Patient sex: F
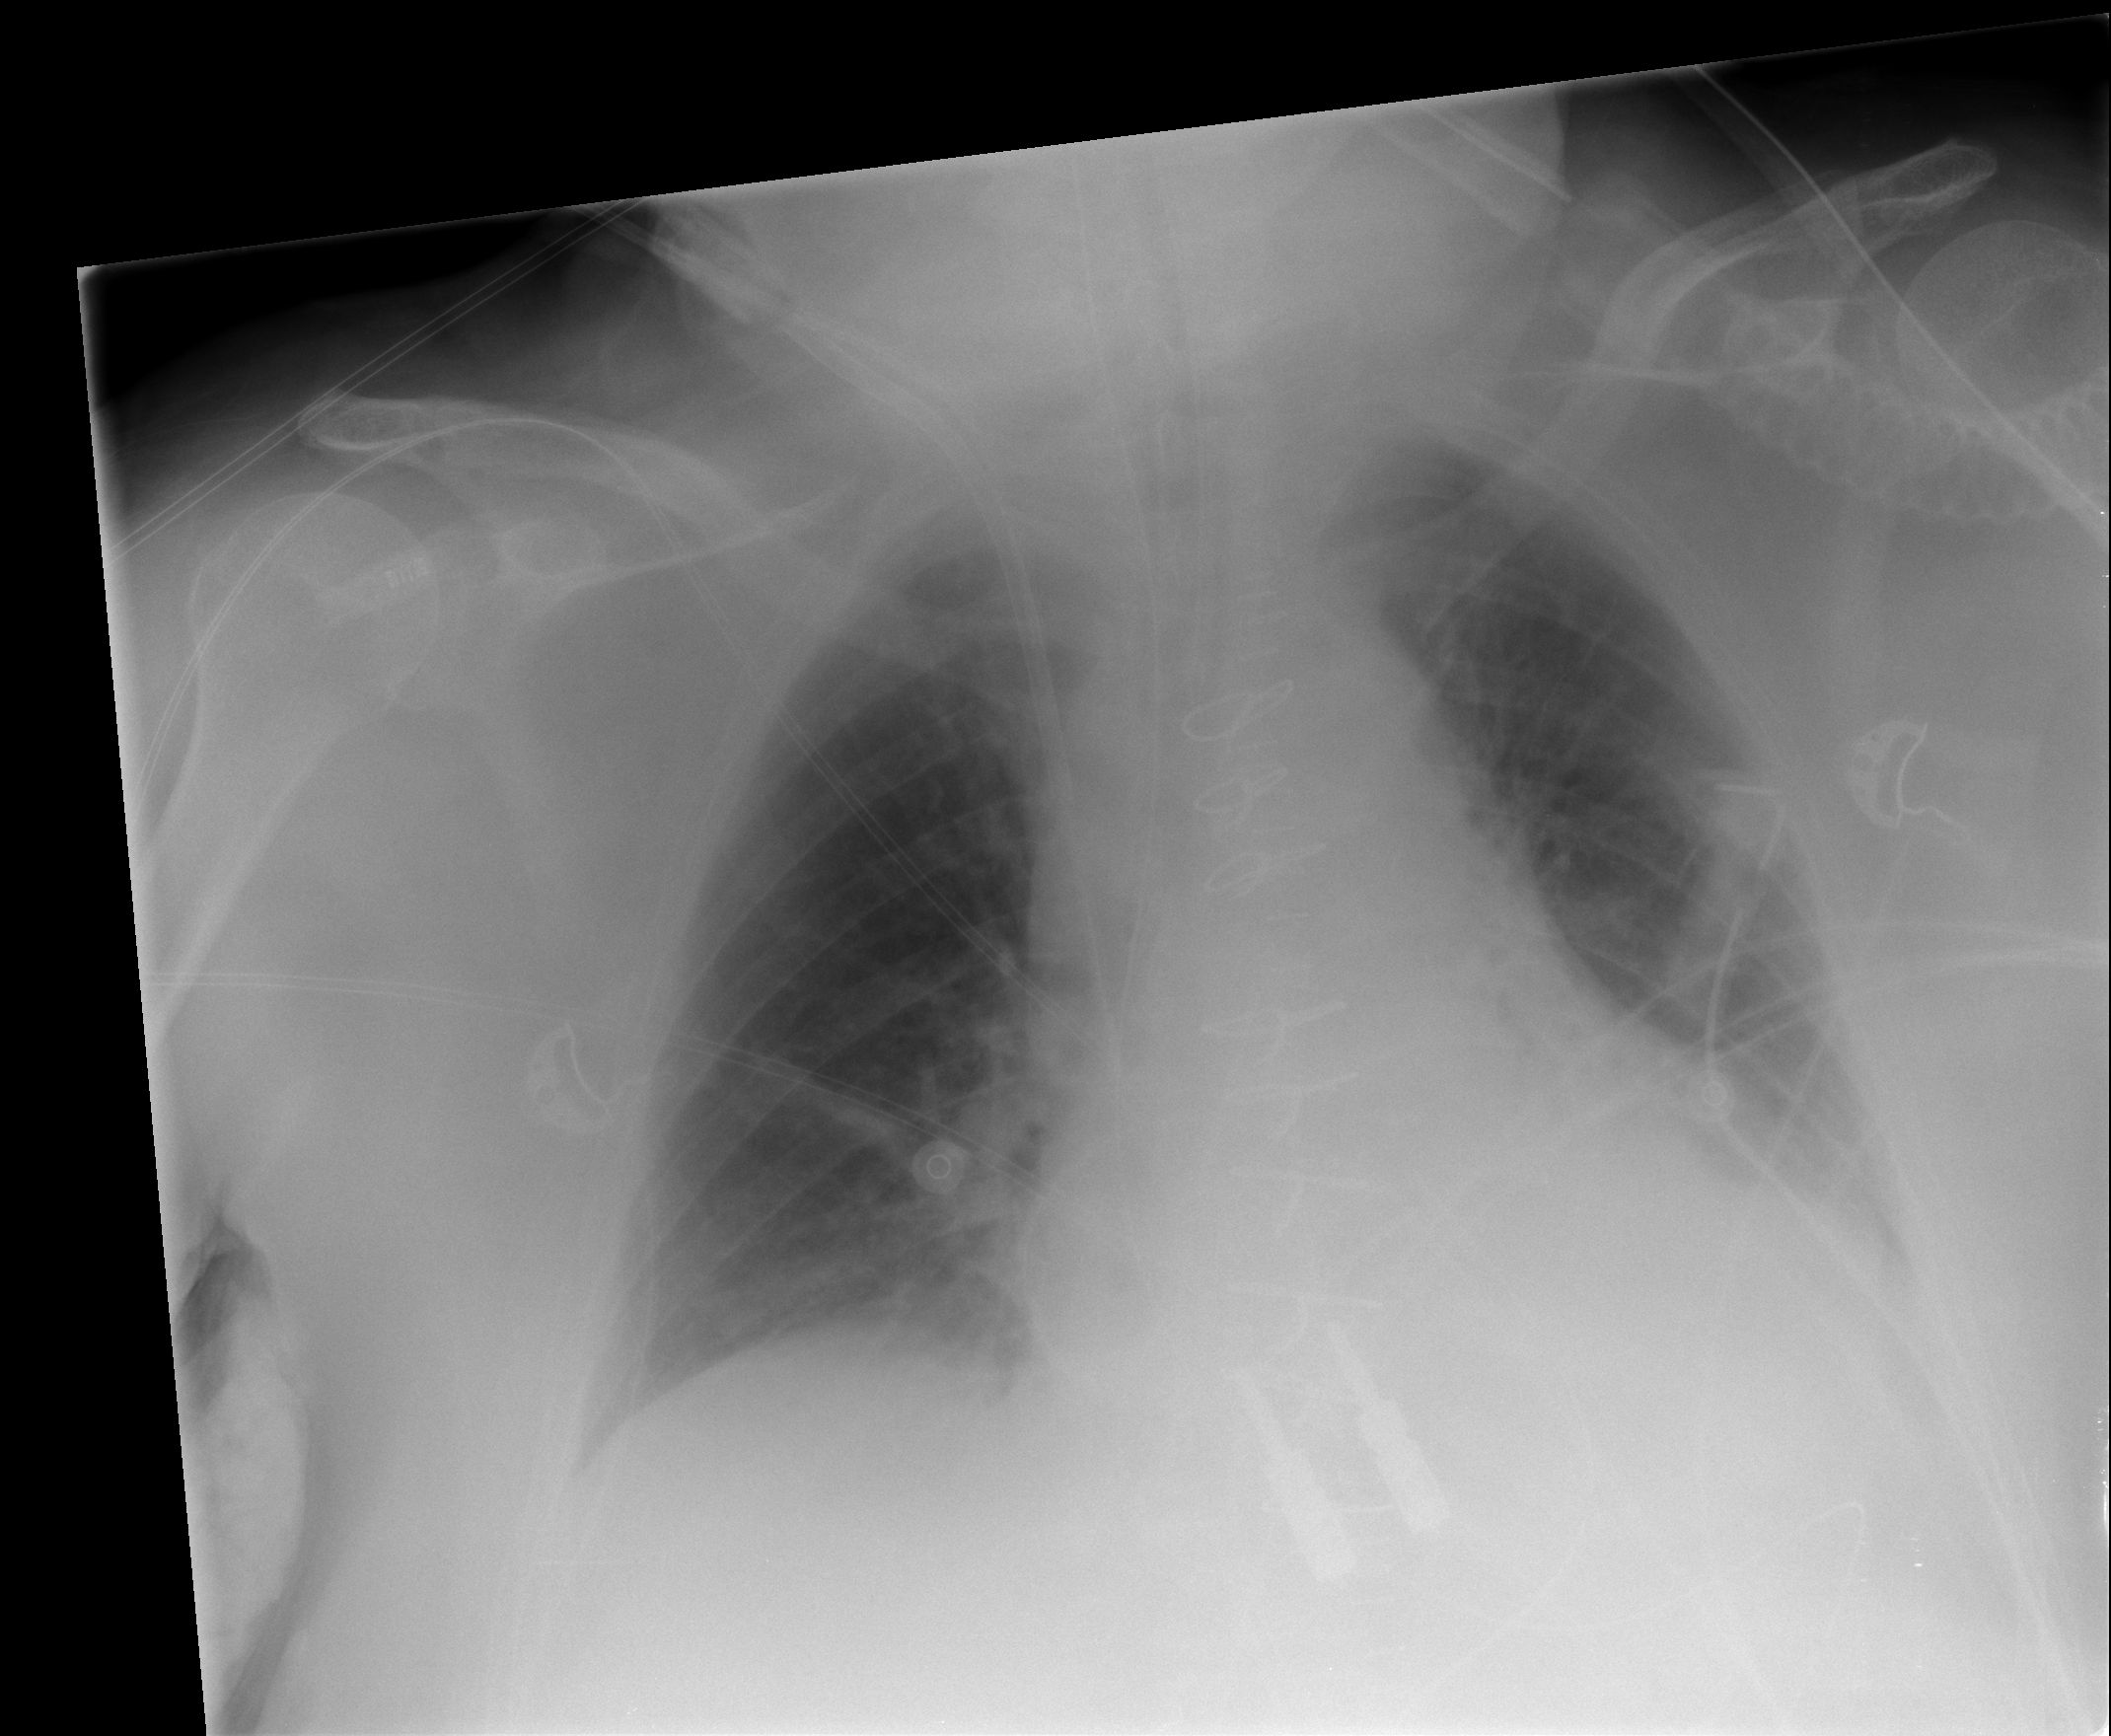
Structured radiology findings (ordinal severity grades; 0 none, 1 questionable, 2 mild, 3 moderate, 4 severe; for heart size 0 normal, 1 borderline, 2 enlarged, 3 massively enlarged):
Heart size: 2
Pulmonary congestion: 0
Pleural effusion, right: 0
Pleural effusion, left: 0
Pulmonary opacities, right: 0
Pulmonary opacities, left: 0
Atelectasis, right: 1
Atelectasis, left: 1